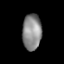
Tissue: lung
Cell type: Epithelial cells
Senescence score: 0.133
Nuclear area (px): 675
Mean DAPI intensity: 137.025